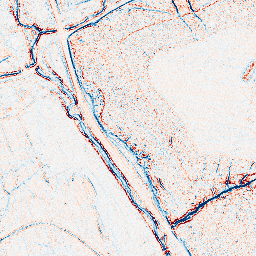
Category: edge_preserving
Decomposition family: bilateral
Decomposition parameters: d: 5
sigma_color: 25
sigma_space: 150
Upsampling method: quartic
Upsampling parameters: scale: 8
Upsampling scale: 8